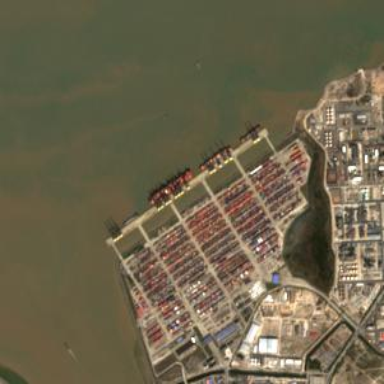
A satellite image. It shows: Industrial port along the coastline with focus on cargo containers.